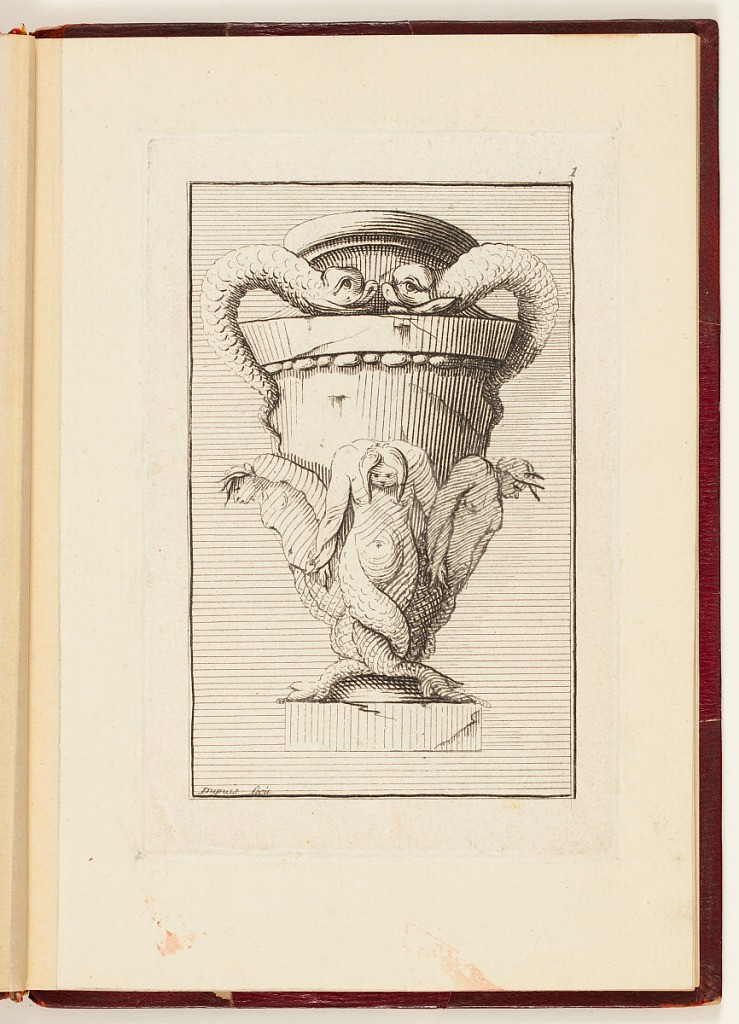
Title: Vase Design
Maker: Charles Dupuis, French, active 1760 – 1791
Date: ca. 1763
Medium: Etching on paper
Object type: Print
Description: Design for a vase decorated with fish and mermaids. The plate is signed and numbered.